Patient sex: F
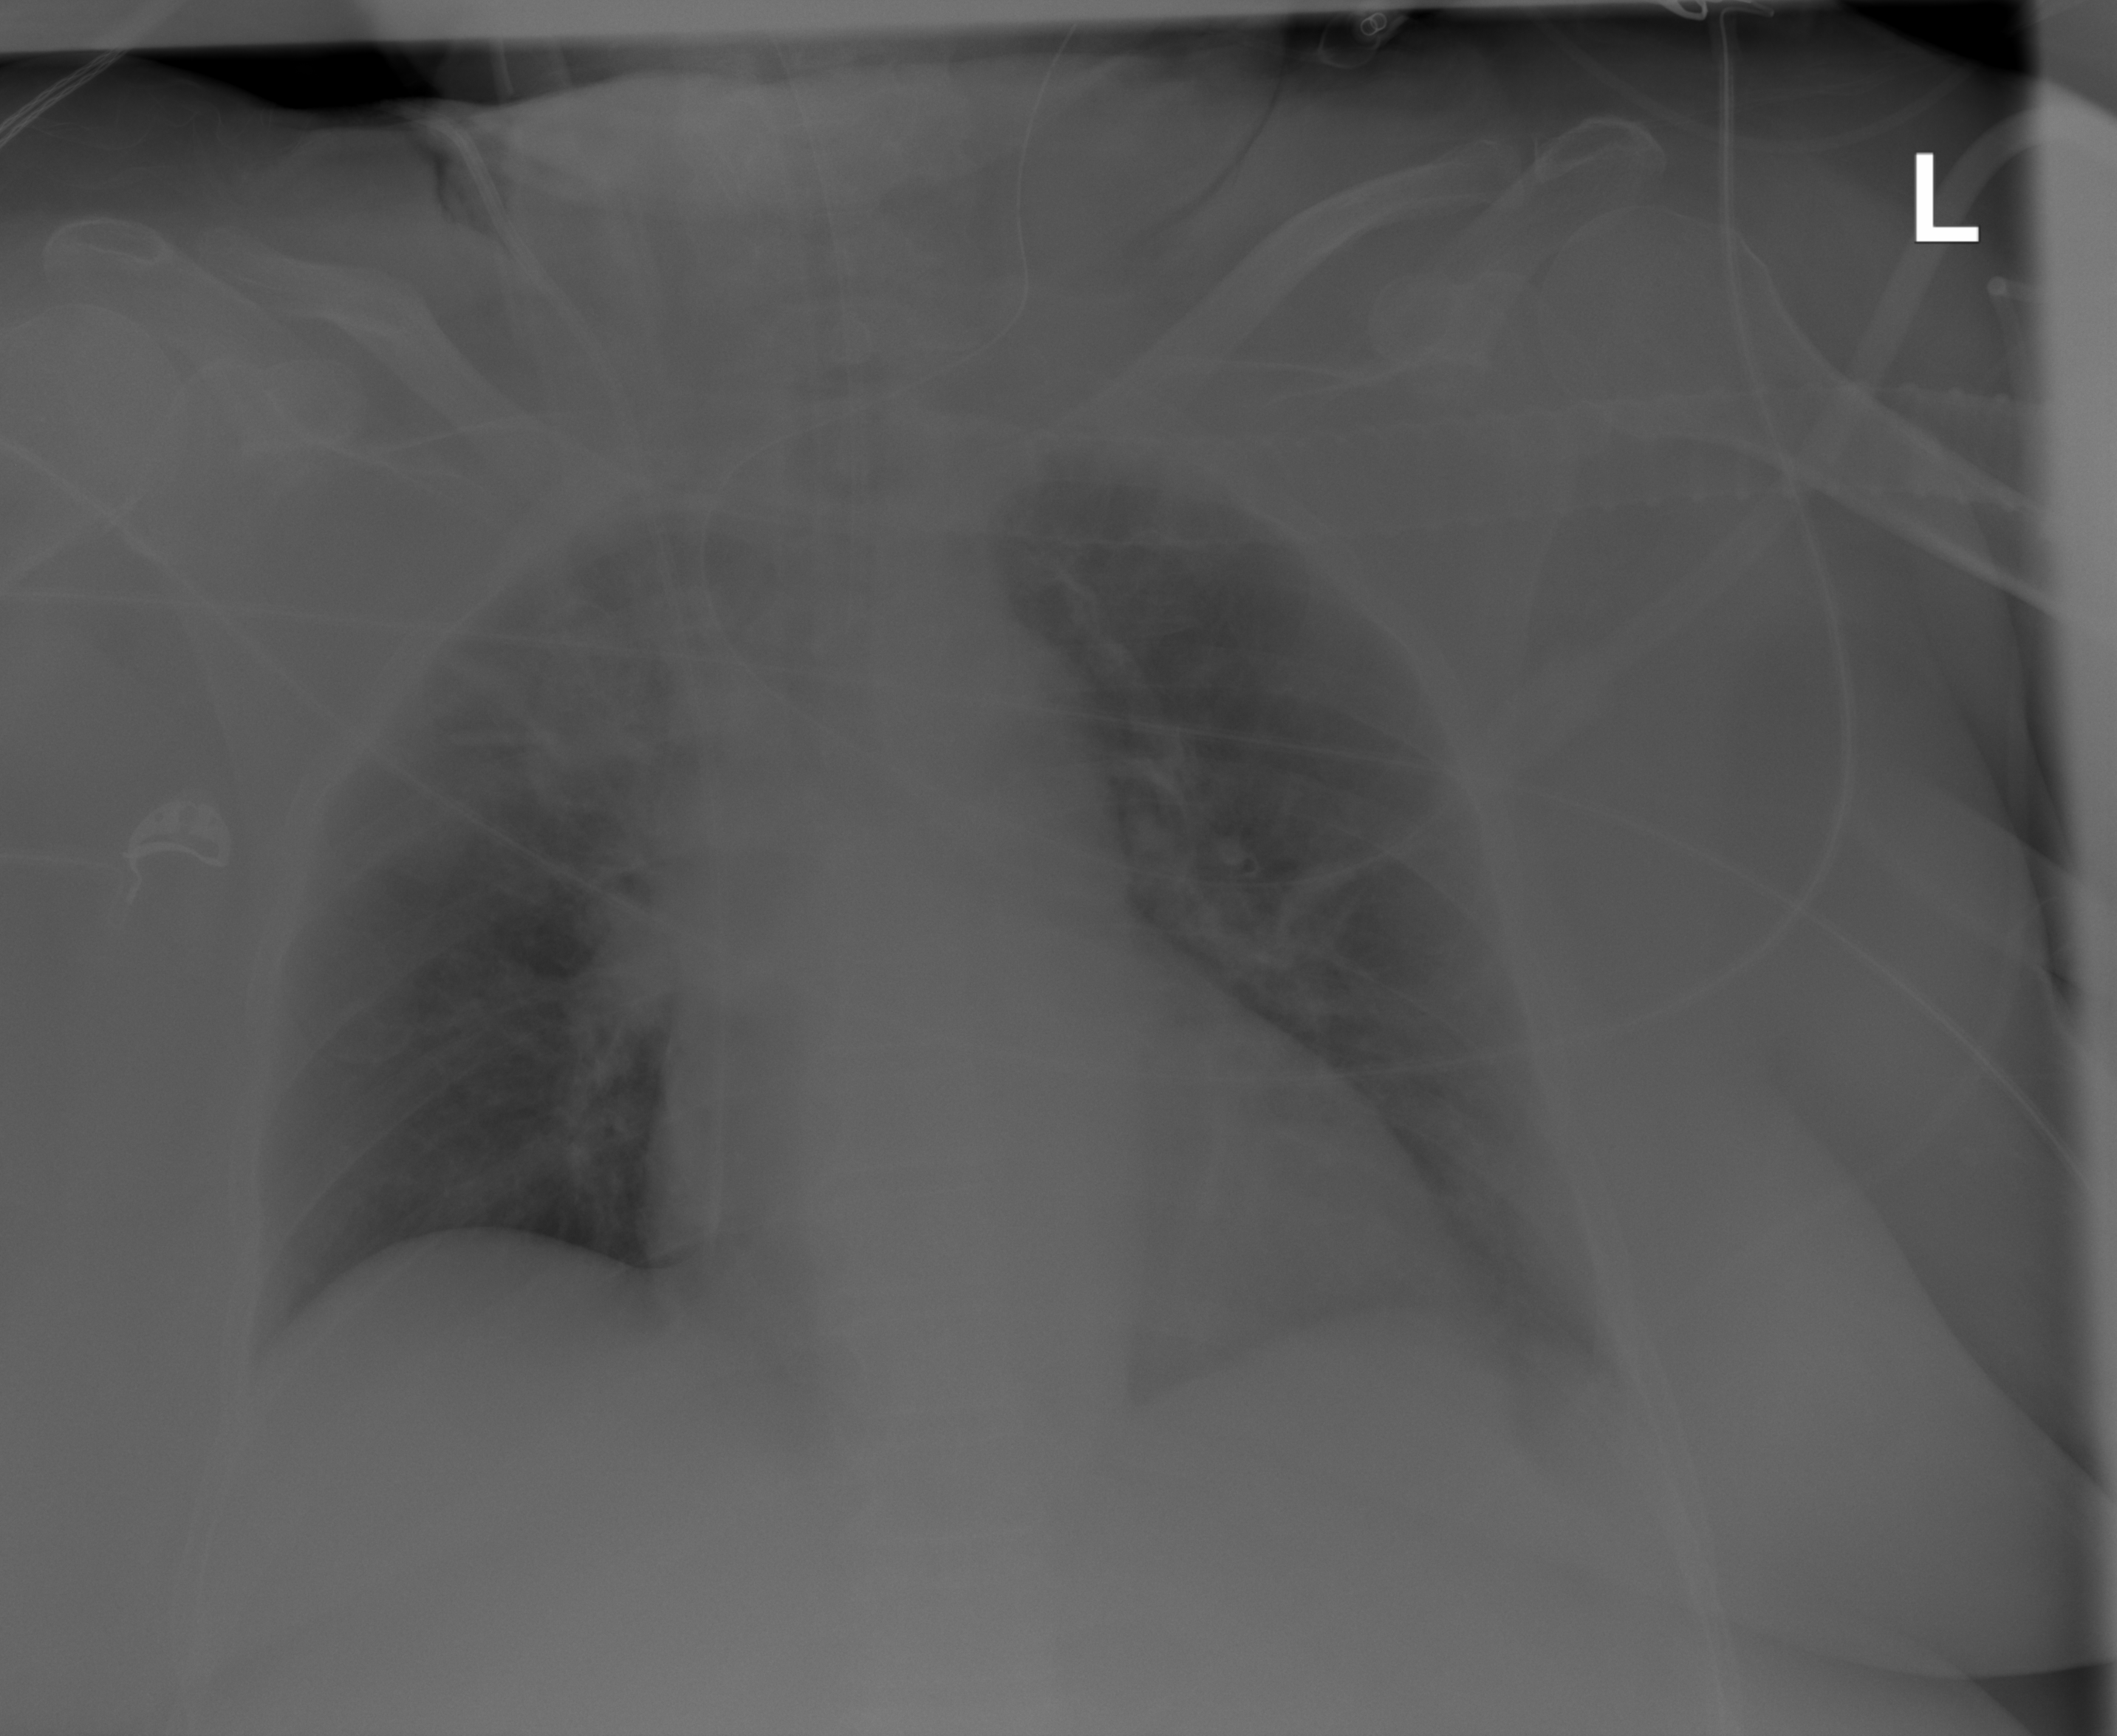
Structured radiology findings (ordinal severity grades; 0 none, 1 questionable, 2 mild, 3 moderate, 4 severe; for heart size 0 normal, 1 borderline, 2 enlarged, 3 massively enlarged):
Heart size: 1
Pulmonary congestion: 2
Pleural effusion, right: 0
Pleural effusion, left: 2
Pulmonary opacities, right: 2
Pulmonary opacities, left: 0
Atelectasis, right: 0
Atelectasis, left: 0